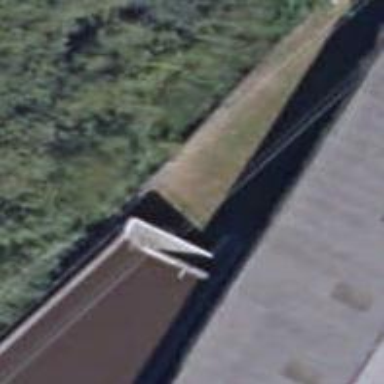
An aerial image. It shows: Retaining wall.